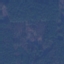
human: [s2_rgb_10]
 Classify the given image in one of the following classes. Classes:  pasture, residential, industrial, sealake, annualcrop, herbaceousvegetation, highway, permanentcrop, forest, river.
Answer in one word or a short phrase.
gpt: Forest